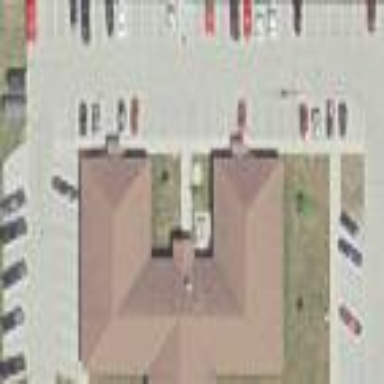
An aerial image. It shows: Parking area.